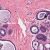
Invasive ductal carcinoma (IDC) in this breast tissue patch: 0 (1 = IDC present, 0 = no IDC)